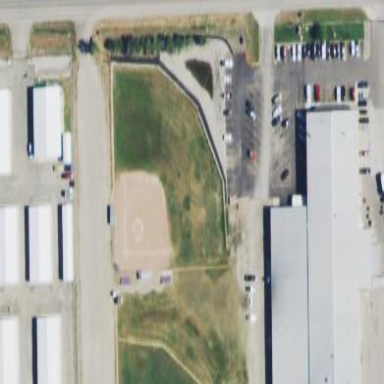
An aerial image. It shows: Softball pitch for leisure sports.